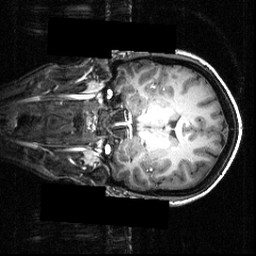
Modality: T1w
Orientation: coronal
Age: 20
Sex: female
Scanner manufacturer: siemens
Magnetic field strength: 3.951 T
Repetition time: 1.5 s
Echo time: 0.00335 s